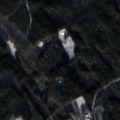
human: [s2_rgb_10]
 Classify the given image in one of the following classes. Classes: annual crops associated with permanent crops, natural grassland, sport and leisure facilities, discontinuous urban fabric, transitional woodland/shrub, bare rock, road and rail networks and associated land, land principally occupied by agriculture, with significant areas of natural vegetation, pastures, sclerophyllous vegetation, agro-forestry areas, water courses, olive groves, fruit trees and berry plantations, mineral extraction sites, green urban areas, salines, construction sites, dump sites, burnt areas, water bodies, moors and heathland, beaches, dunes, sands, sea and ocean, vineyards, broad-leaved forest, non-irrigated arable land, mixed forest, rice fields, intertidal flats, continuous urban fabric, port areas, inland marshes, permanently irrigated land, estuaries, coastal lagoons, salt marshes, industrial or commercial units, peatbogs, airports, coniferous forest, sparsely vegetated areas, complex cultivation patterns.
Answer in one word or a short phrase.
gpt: coniferous forest, mixed forest, transitional woodland/shrub